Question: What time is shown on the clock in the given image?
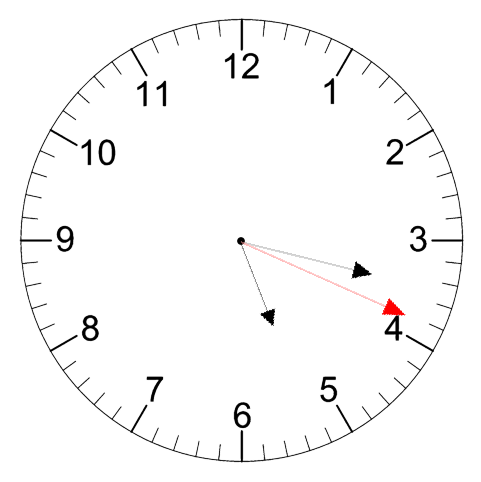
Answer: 05:17:19